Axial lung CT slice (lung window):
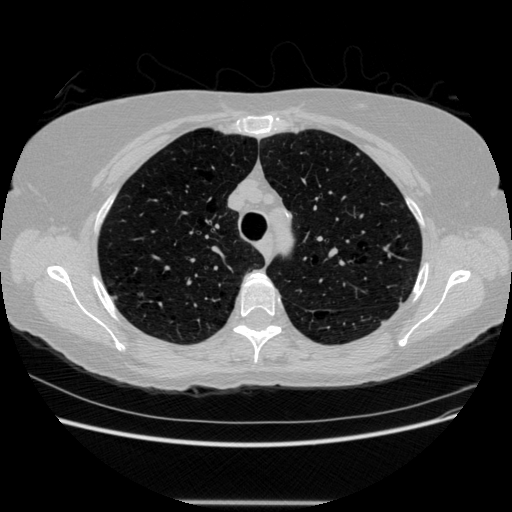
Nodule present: no